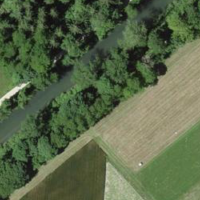
EUNIS habitat code: 25
Species observed at this site:
Allium ursinum